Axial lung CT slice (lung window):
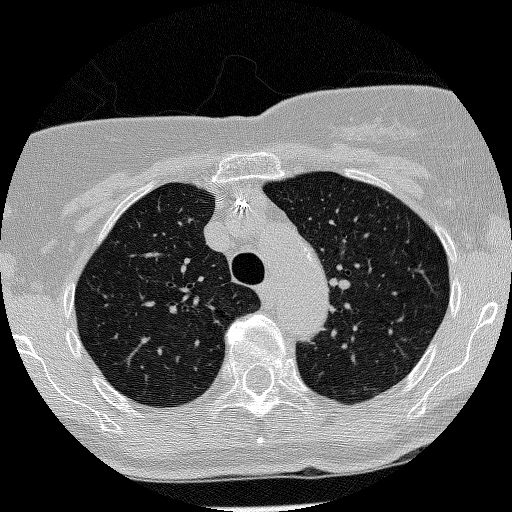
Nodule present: no